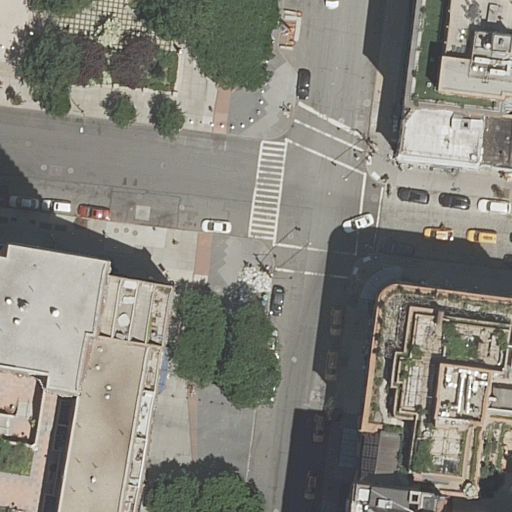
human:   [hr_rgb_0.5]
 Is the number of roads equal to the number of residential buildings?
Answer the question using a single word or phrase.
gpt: no

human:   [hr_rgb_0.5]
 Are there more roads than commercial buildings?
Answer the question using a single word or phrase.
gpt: yes

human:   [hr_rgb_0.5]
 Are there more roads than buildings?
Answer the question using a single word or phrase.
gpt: no

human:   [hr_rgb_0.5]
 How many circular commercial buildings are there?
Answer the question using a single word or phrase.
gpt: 0

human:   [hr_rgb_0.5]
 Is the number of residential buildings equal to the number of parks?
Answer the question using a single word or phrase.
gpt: no

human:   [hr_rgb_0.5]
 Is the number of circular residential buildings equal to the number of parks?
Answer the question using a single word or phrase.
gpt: no

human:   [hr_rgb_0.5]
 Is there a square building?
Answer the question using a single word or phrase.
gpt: no

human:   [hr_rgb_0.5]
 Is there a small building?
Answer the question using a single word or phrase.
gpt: yes

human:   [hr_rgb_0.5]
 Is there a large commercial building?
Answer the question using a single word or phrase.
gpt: no

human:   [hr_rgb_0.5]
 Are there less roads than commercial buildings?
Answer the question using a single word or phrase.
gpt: no

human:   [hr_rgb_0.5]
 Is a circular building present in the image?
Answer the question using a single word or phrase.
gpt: no

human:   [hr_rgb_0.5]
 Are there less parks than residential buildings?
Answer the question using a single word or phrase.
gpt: yes

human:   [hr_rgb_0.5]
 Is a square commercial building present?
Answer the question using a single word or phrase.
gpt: no

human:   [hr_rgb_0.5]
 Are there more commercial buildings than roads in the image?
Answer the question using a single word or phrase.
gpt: no

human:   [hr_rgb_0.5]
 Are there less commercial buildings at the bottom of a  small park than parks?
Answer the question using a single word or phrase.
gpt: yes

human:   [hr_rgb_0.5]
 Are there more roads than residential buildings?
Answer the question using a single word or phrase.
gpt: no

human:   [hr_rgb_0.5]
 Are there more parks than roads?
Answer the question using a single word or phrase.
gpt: no

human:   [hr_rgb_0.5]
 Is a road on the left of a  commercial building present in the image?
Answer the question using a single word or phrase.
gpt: no

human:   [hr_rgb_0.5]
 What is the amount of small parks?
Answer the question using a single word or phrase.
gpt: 0

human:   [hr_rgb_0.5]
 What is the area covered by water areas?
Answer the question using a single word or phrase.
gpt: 0m2

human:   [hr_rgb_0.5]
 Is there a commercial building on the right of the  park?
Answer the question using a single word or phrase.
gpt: no

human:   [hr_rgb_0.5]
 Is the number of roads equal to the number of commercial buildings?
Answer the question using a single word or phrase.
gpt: no

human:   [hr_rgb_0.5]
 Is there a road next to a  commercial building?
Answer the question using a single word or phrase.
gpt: no

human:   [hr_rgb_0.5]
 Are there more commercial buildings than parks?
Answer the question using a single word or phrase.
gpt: no

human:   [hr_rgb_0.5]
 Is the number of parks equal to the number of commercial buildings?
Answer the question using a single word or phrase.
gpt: no

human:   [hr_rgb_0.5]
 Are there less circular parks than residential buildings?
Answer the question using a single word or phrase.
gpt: yes

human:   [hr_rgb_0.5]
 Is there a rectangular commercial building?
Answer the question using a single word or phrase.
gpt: no

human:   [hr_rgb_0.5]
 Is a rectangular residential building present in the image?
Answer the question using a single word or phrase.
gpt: yes

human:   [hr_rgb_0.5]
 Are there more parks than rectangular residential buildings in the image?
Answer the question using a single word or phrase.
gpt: no

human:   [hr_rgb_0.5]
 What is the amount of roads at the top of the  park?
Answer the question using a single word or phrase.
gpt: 2

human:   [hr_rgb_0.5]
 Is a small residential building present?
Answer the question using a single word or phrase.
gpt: yes

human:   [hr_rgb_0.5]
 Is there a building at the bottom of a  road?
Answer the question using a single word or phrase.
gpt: yes

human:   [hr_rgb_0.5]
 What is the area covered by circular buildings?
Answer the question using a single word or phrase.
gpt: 0m2

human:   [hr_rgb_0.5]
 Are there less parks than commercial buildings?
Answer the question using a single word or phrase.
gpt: no

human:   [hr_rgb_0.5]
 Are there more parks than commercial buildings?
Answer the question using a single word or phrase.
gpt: yes

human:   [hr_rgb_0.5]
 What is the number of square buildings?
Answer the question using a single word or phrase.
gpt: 0